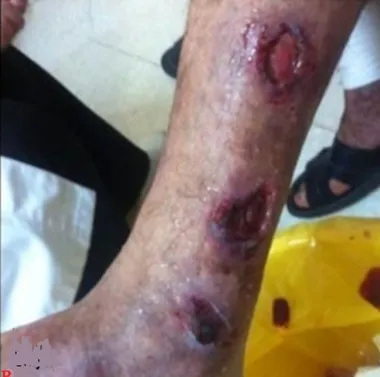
Multiple necrotic ulcers of the lateral side of the leg.
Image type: medical_photograph (skin_photograph)